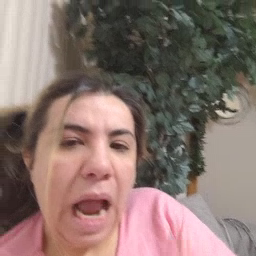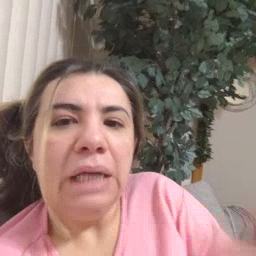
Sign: hot